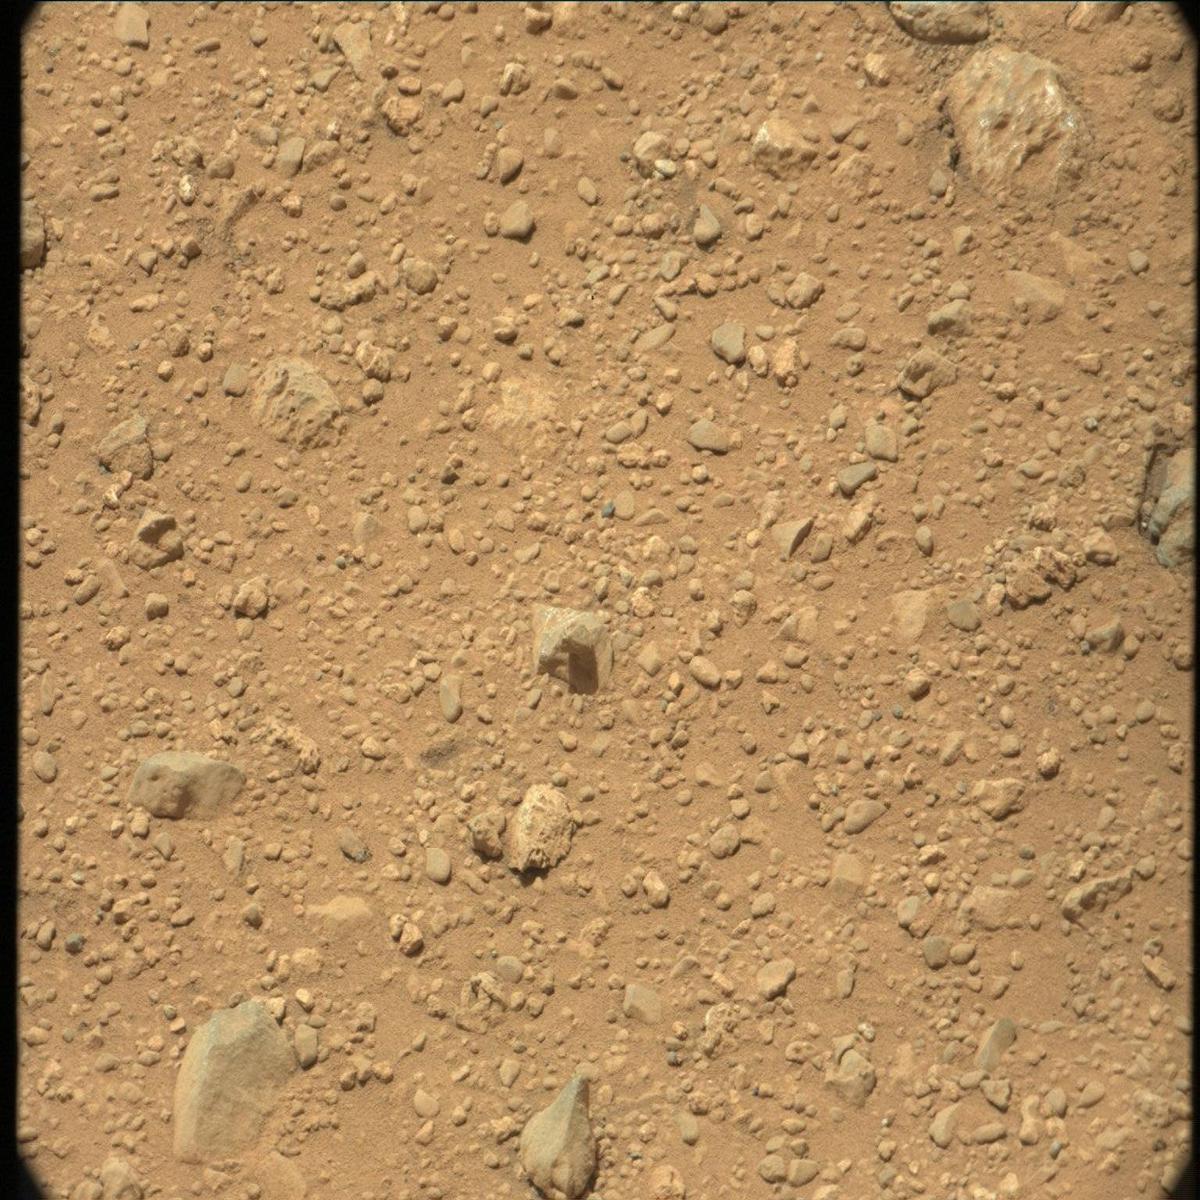
Terrain classes present: Bedrock, Rock, Sand / Soil